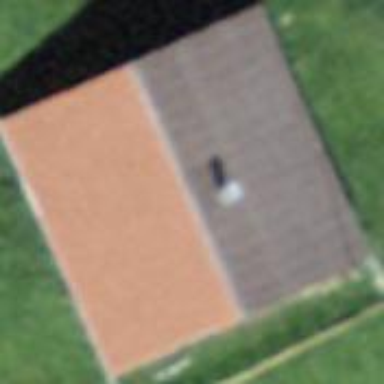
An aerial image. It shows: Shed building.